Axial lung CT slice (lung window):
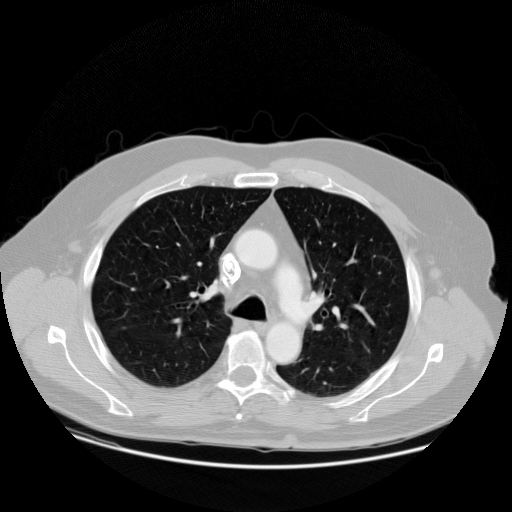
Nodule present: no